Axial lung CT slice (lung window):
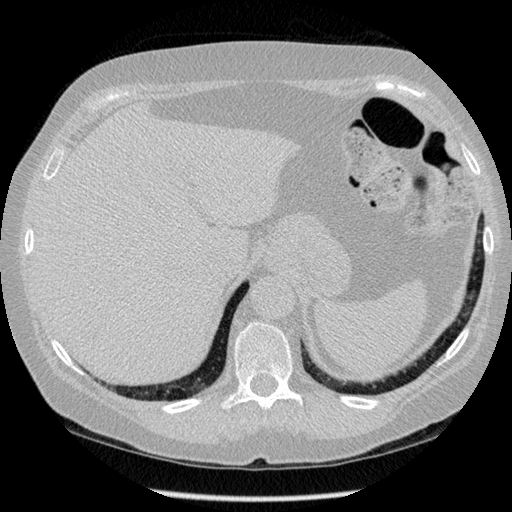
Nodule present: no